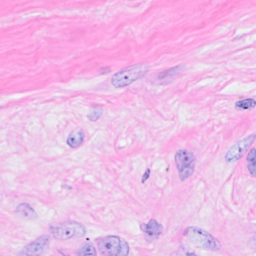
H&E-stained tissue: Breast